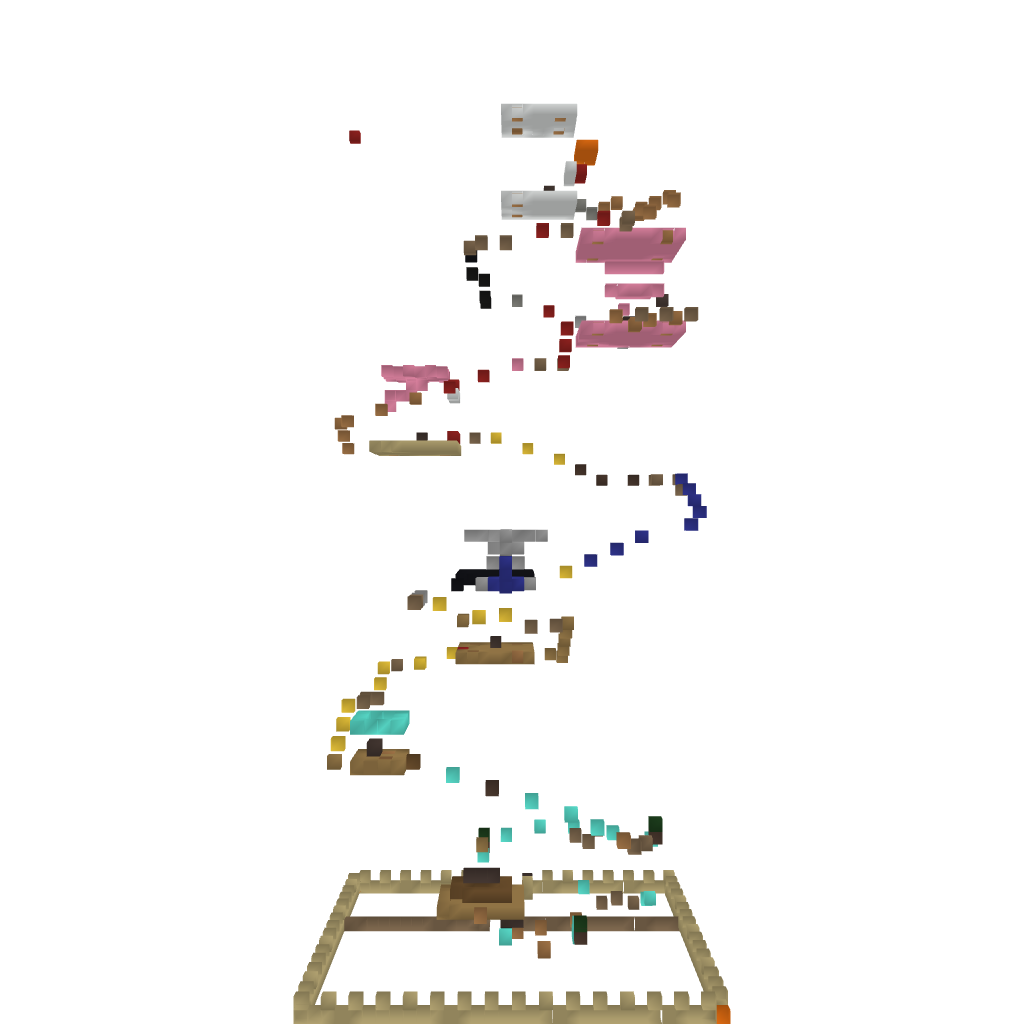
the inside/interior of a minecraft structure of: Parkour Extrem